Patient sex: M
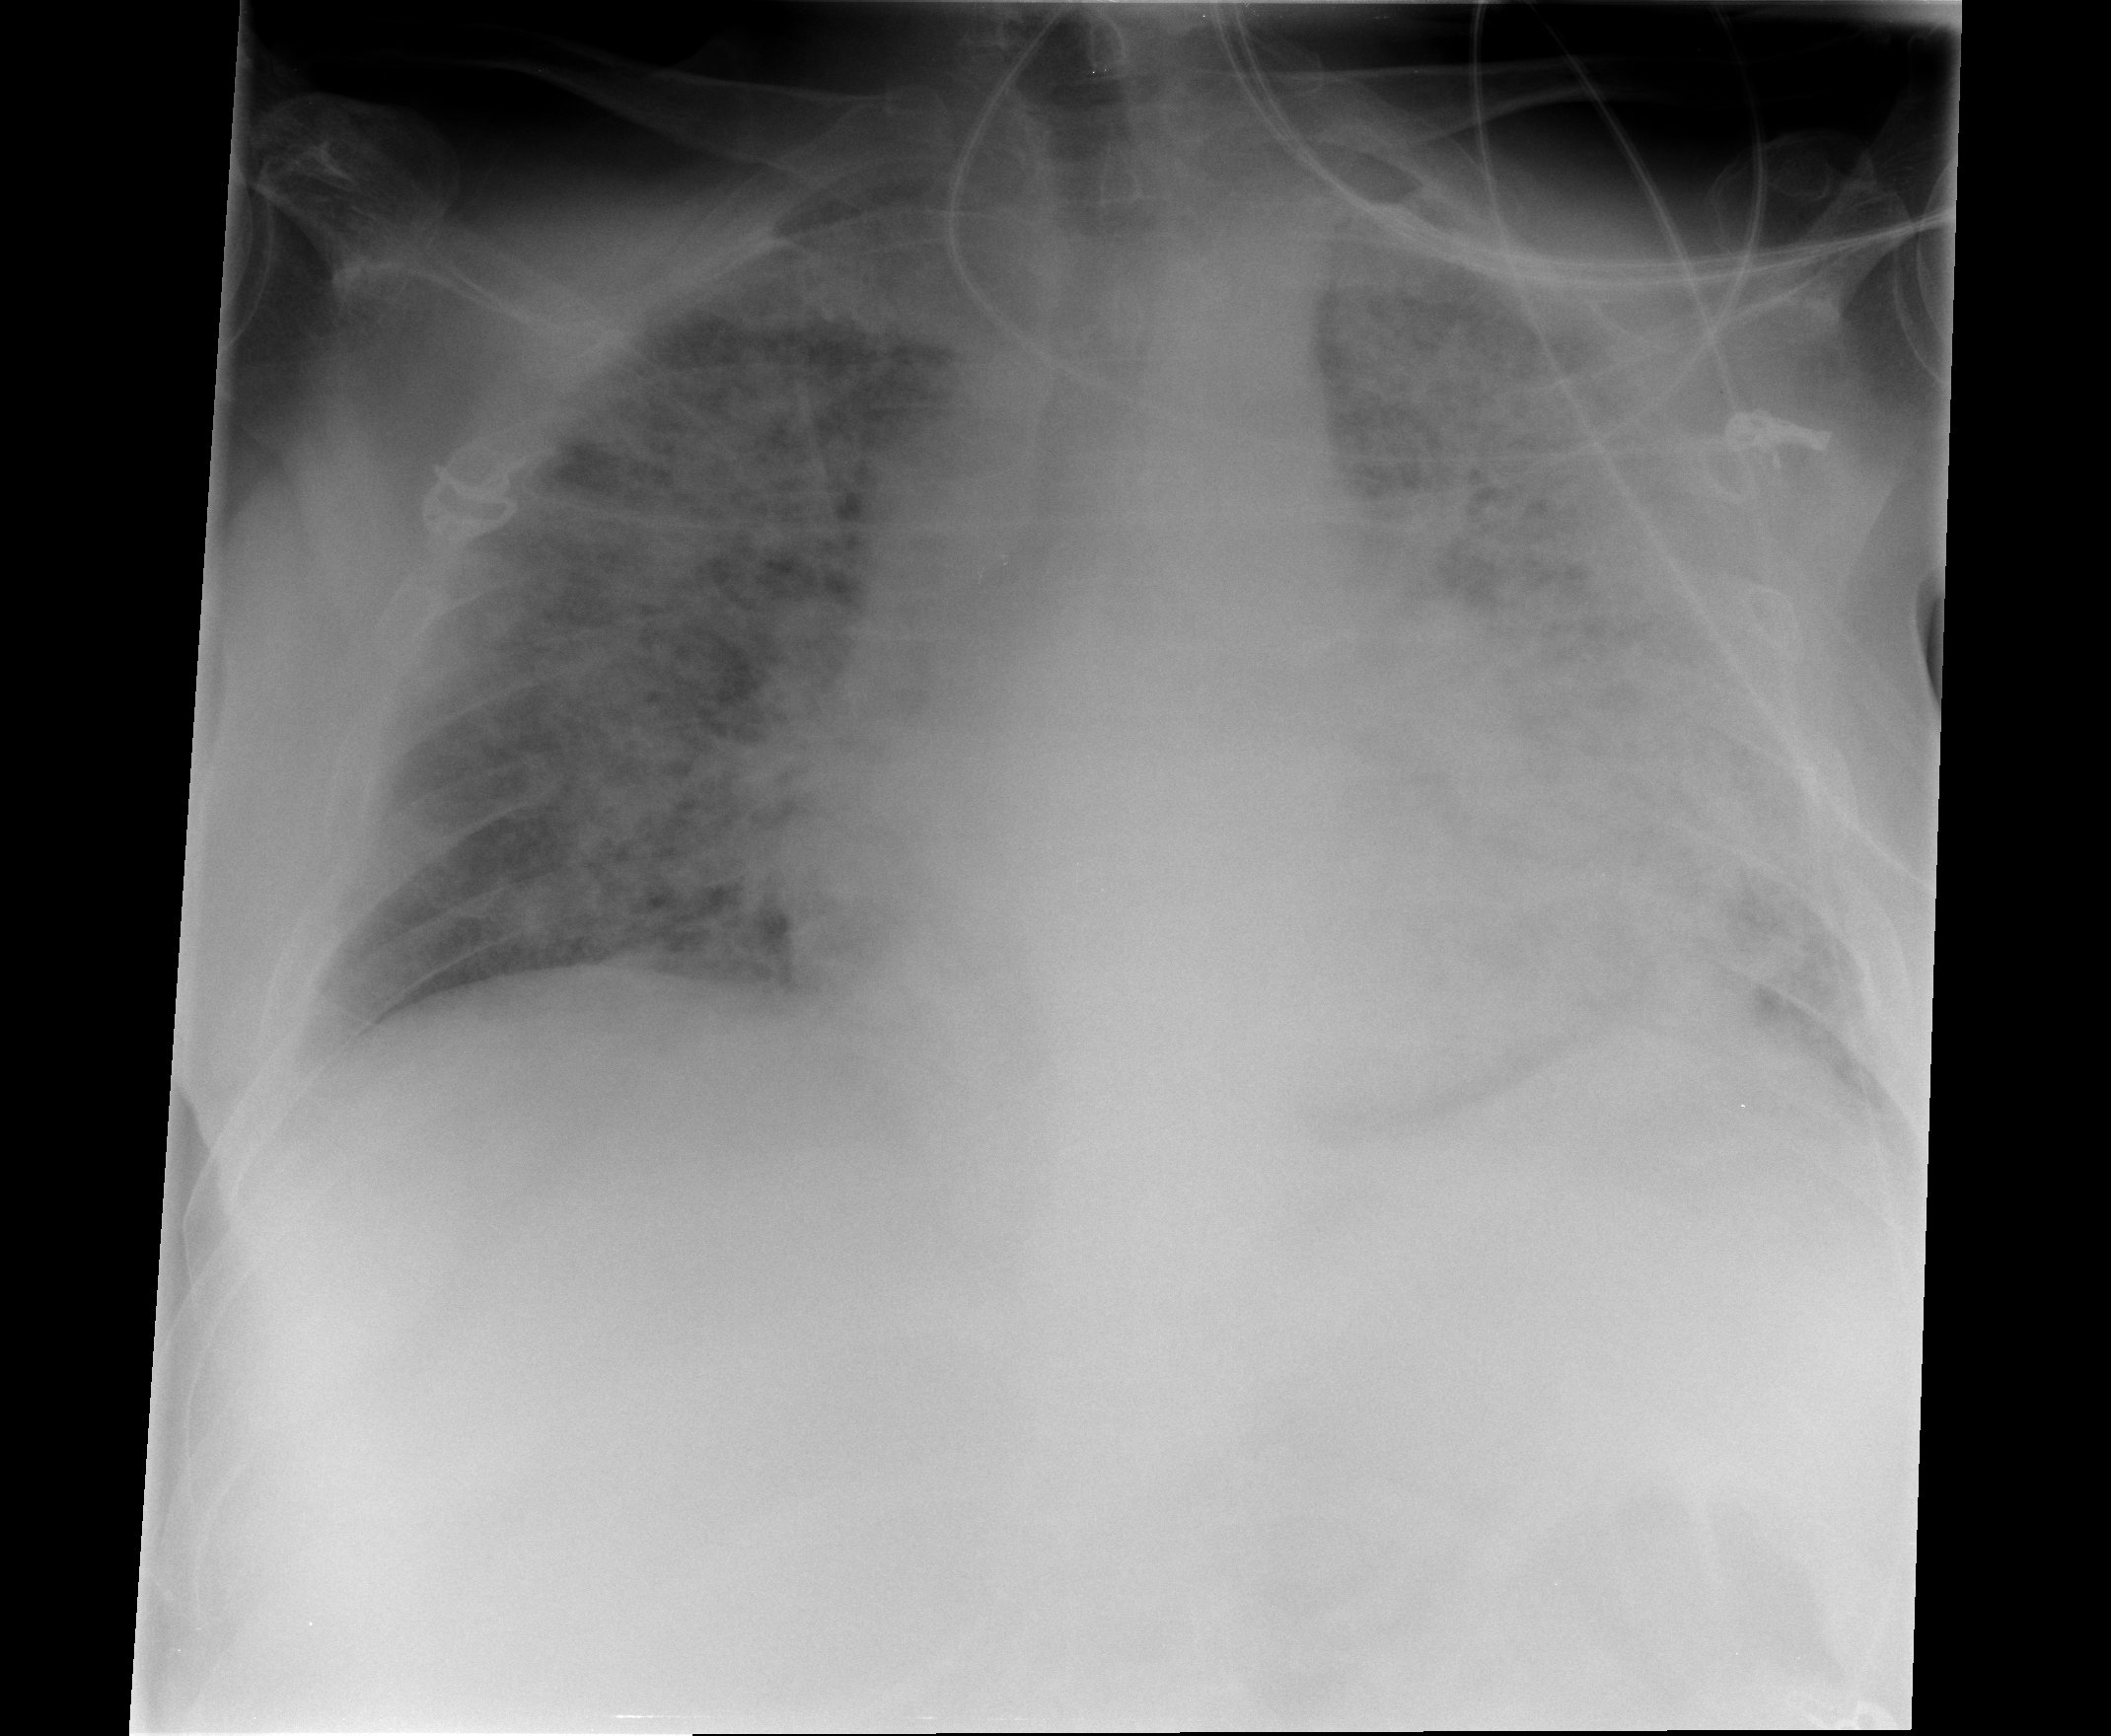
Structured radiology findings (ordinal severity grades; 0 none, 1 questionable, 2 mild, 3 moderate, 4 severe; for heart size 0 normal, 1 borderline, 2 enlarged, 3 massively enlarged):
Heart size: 2
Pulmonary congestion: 3
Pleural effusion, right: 0
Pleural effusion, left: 0
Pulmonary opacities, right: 3
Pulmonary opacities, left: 4
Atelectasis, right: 2
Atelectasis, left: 3